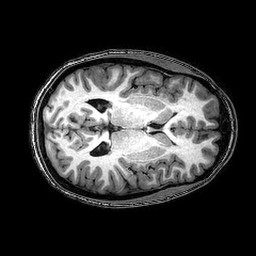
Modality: T1w
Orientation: axial
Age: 26
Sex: female
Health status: healthy
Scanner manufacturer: philips
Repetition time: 0.00816 s
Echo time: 0.00374 s